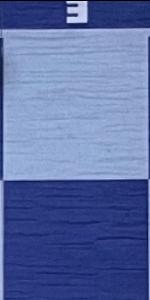
Label: Empty